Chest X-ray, PA view. Patient: 74 years old, sex M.
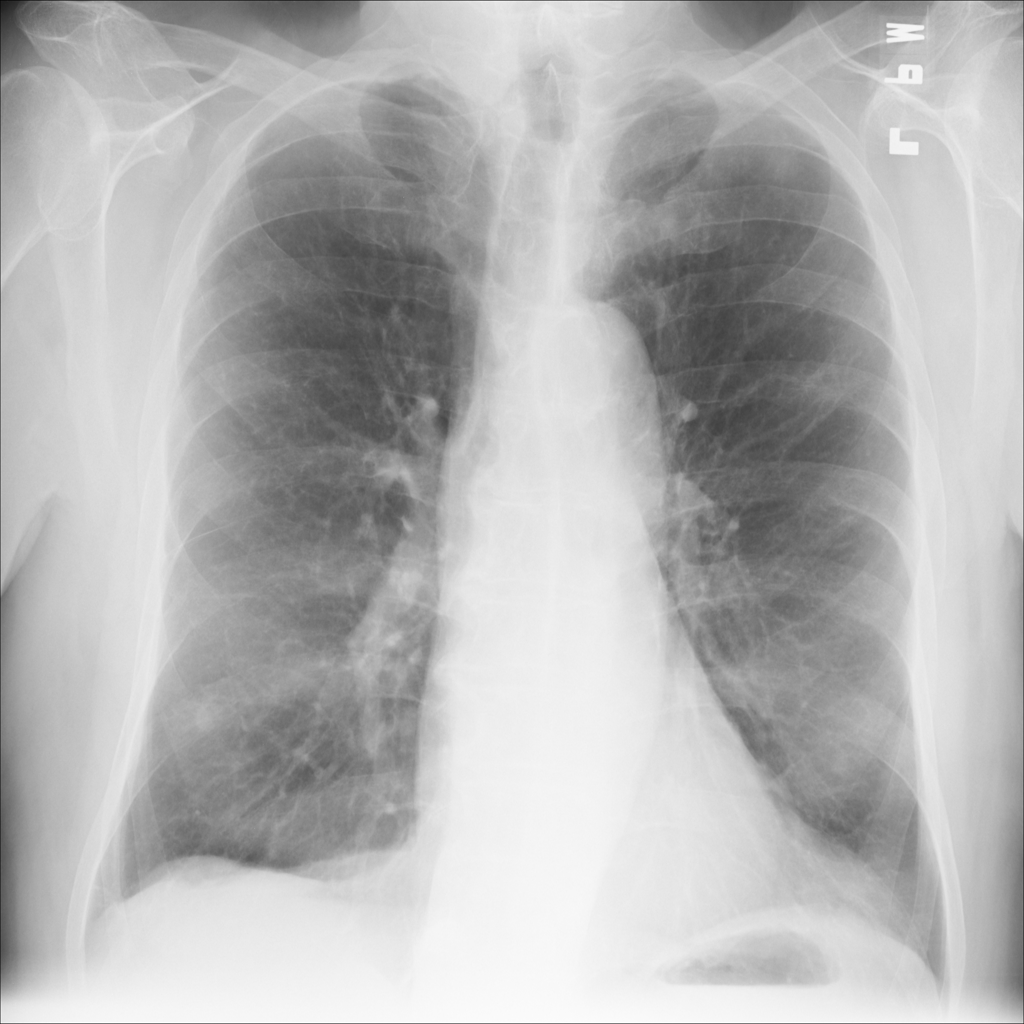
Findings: Emphysema, Infiltration